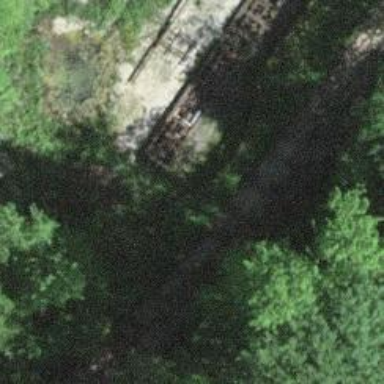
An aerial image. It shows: Railway buffer stop.